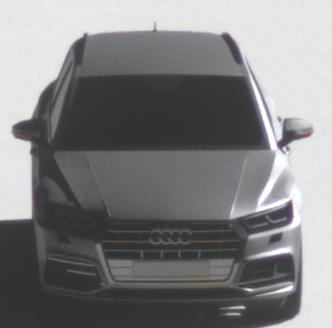
Make: Audi
Model: Q5 45 TFSI
Detailed model: Q5 (FY)
Model produced from: 2019/01
Model produced until: 2019/05
Doors: 5
Color: gray
Road condition: dry road
Daytime: morning or afternoon
Contrast: high contrast